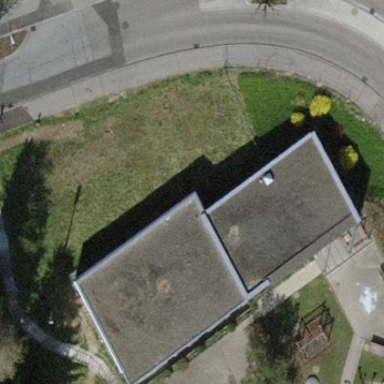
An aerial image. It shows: Kindergarten building.